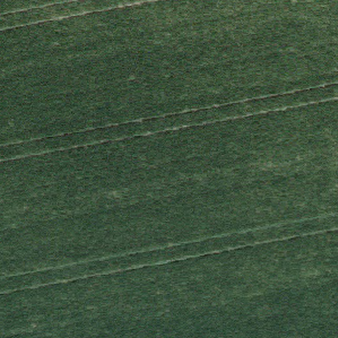
Label: other